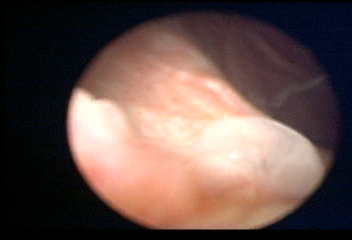
Modality: WLC
Class: Normal mucosa
Bladder cancer association: No